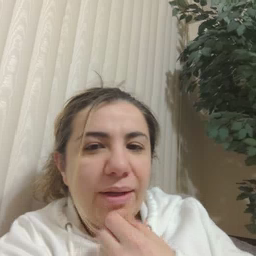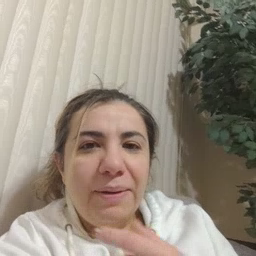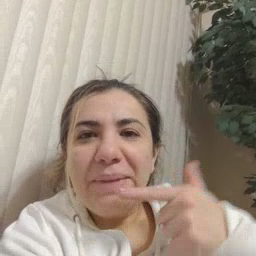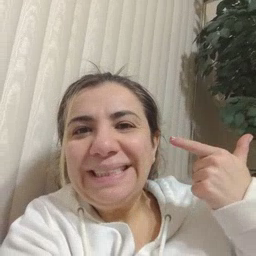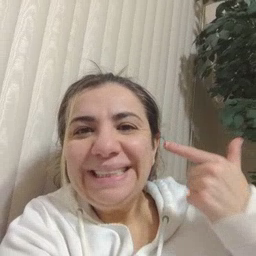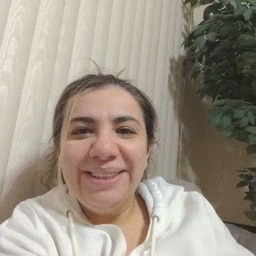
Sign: smile